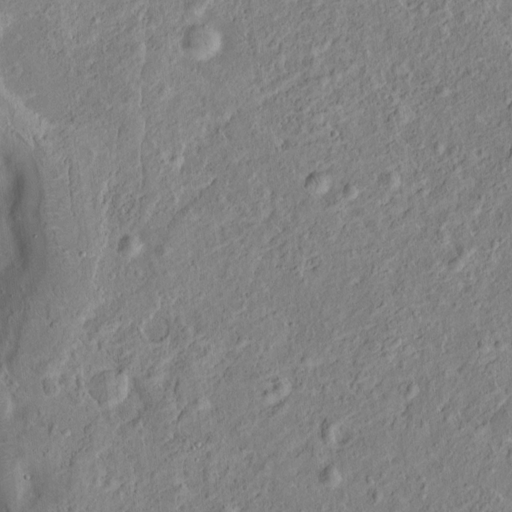
Classes present: Background, Cone